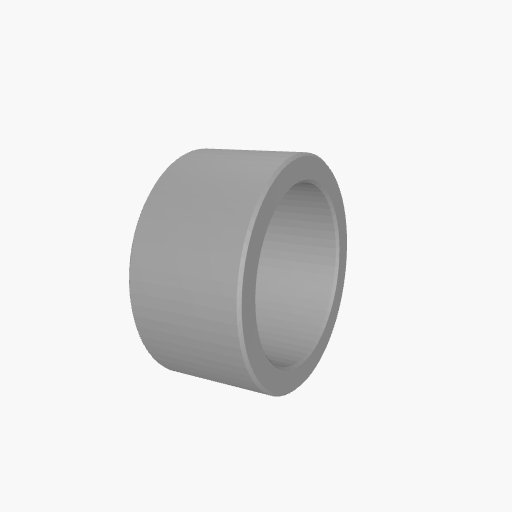
Part: Spacer6ID8OD4